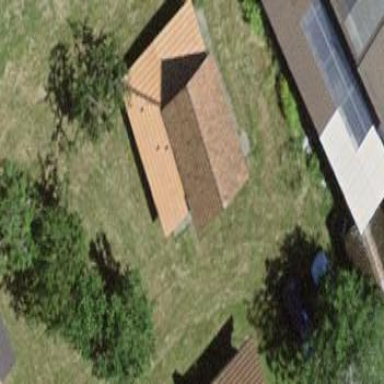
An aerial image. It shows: Barn.